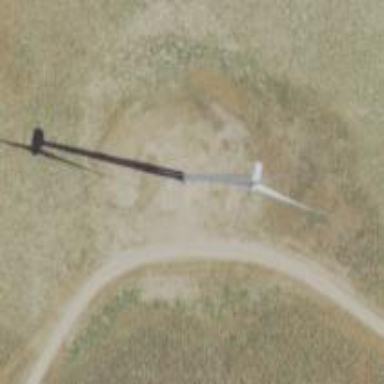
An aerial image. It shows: Wind turbine generator that utilizes wind as its source for generating electricity. It is of the horizontal axis type.